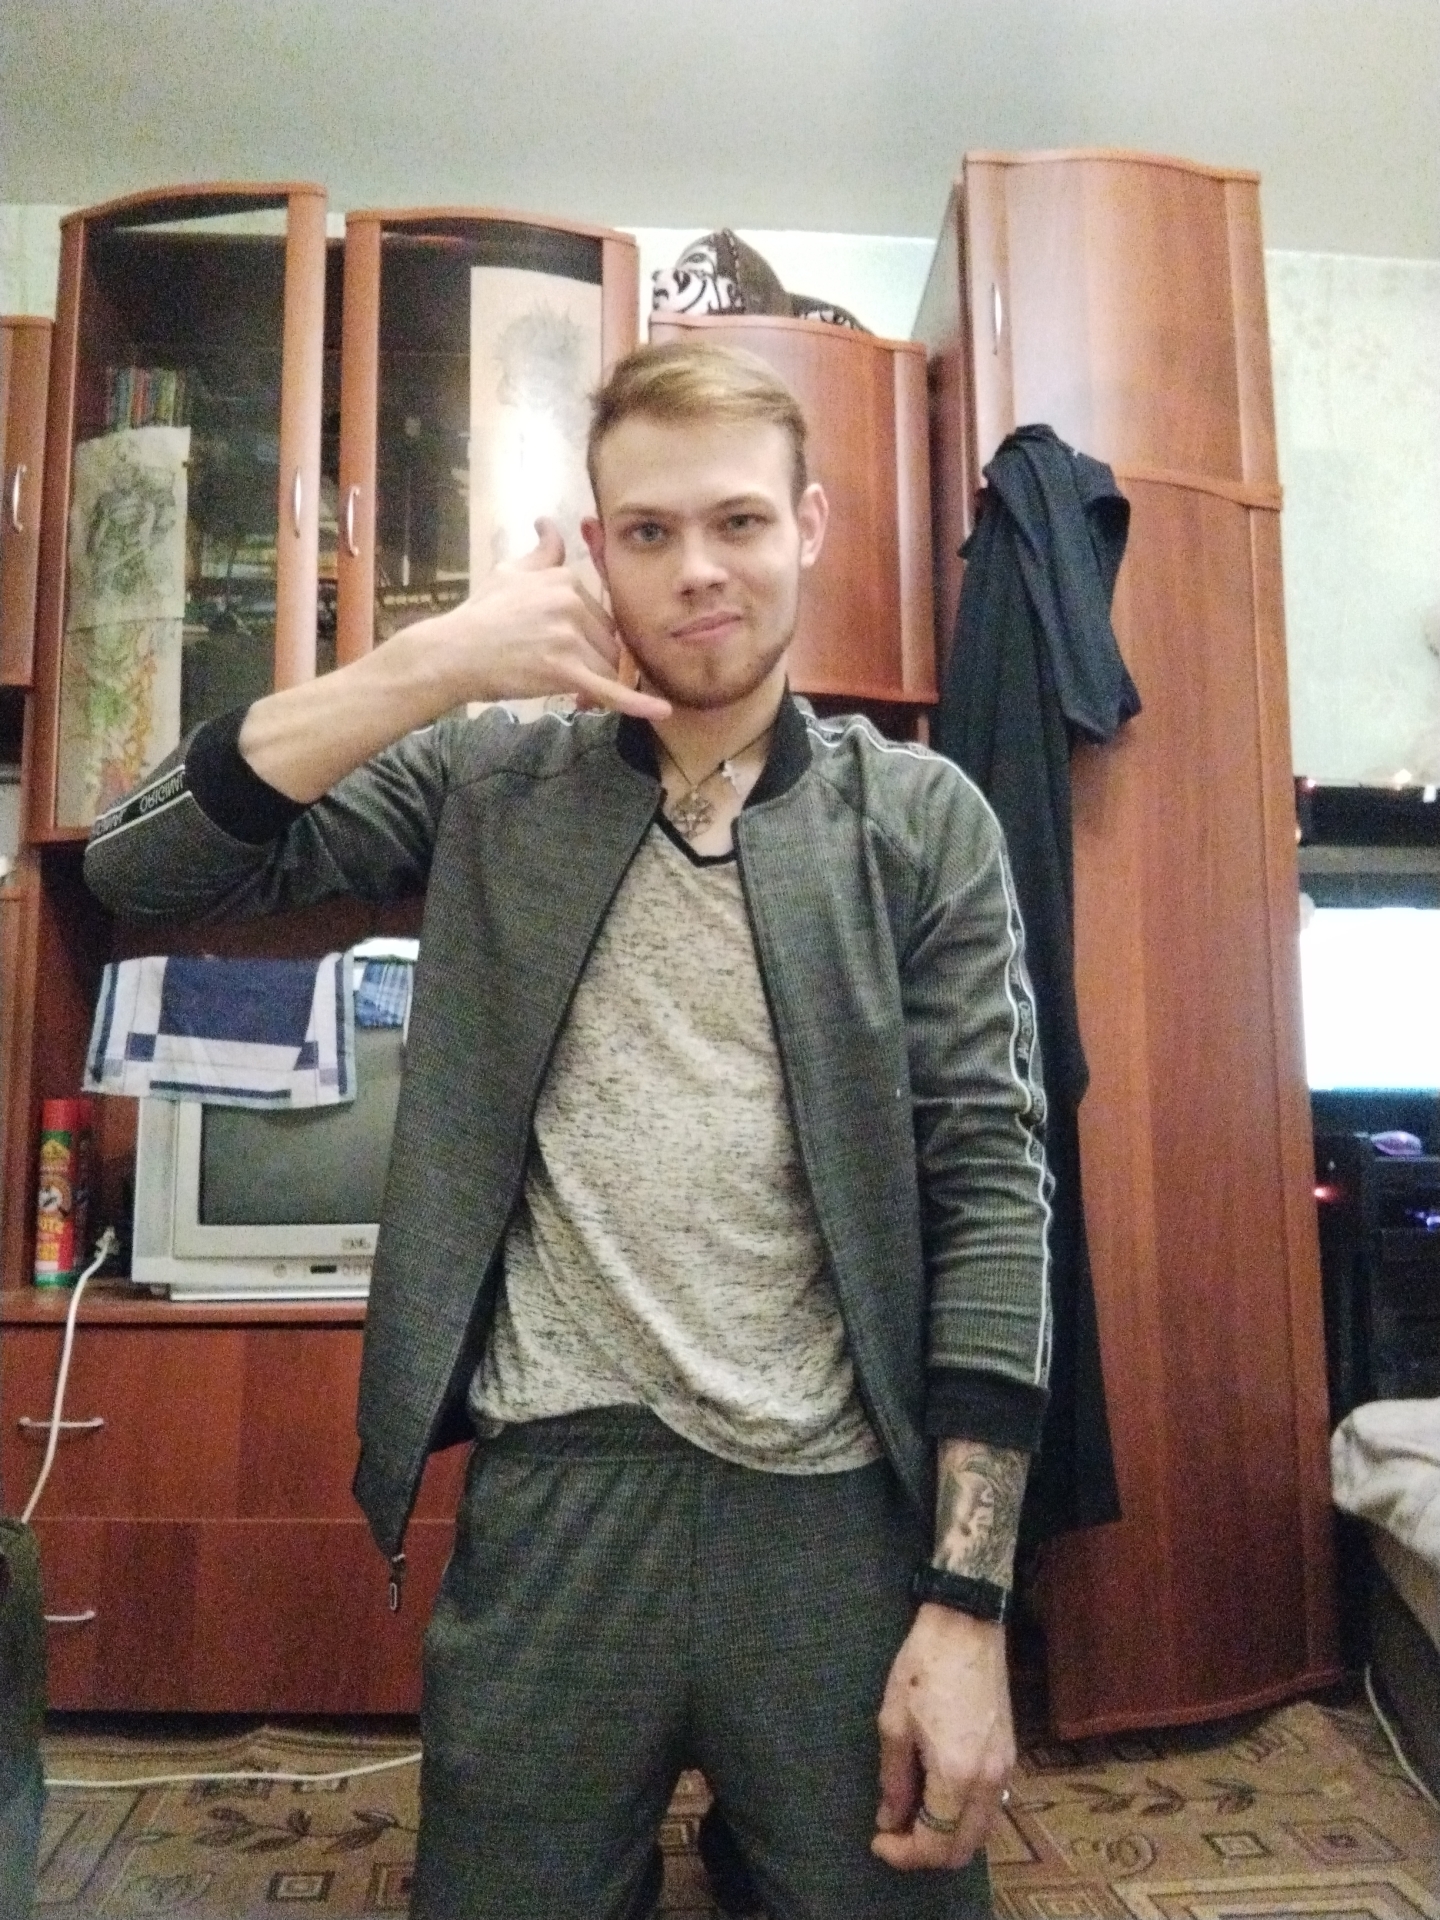
Label: noise